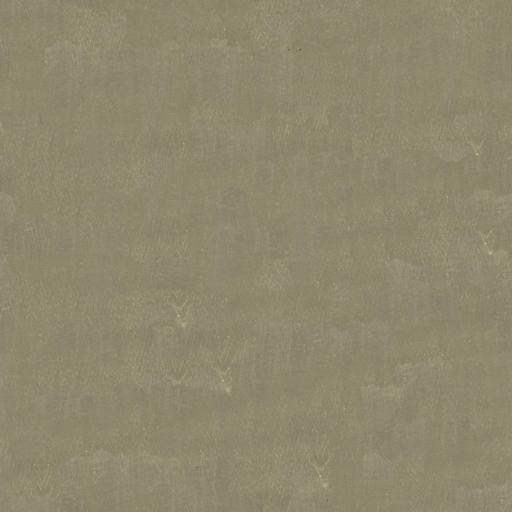
Tags: beach ground sand smooth wet